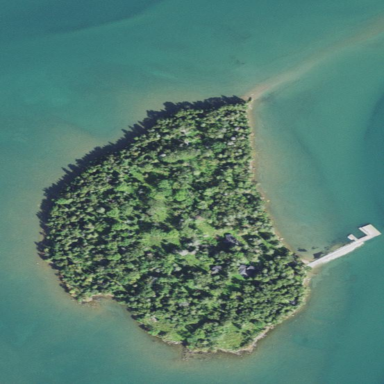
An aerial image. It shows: Islet.